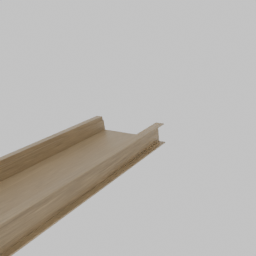
Label: architecture